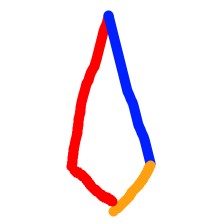
Shape: kite